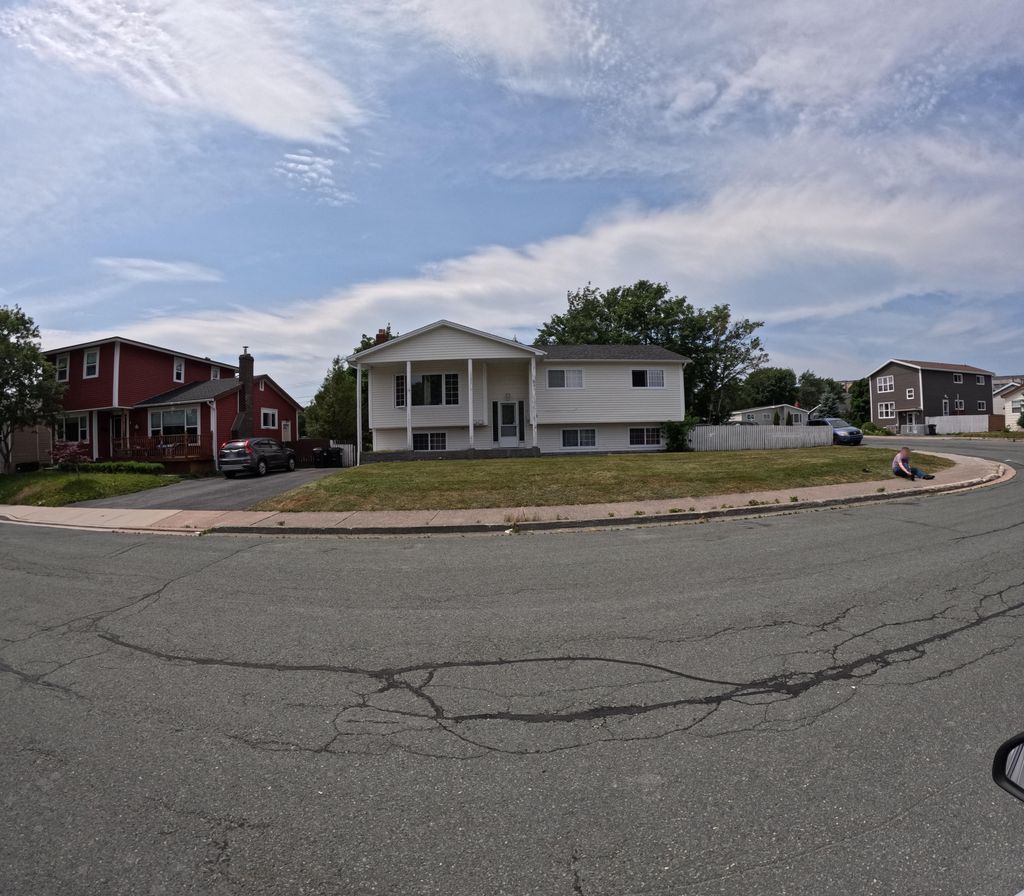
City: st_johns